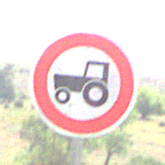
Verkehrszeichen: VerbotKraftfahrzeugeZuegeNichtSchneller25
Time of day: Midday
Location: Outdoor (Nature)
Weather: PartlyCloudy
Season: NotSpecified
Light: Natural